Question: I have successfully configured the WSO2 Message Broker. I have also integrated with WSO2 ESB. I have sent a message on a queue from my ProxyService. When i try to browse the message content on queue. WSO2 MB gives me following error:

I am using WSO2 MB 2.2.0.
I have searched on the internet about this problem. And i think this problem is known to the WSO2. But how can i and where can i find the servicepack or some kind of patch to fix this??. And then how to install that patch?
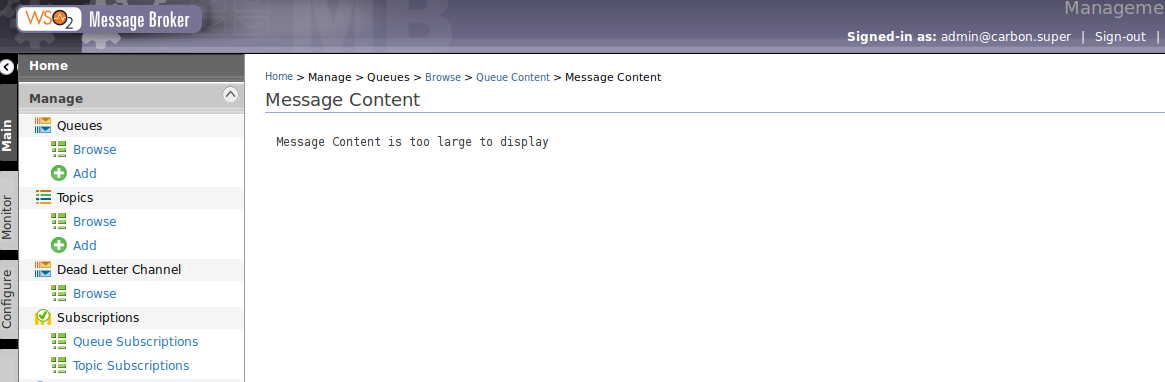
Answer: You can download the release which has this fixed from <URL>.
The JIRA ticket that contains the changes is <URL>. The patch is attached to the ticket, in case you are curious of the changes that were made to fix it.